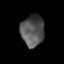
Tissue: lung
Cell type: Epithelial cells
Senescence score: 0.2134
Nuclear area (px): 712
Mean DAPI intensity: 84.458